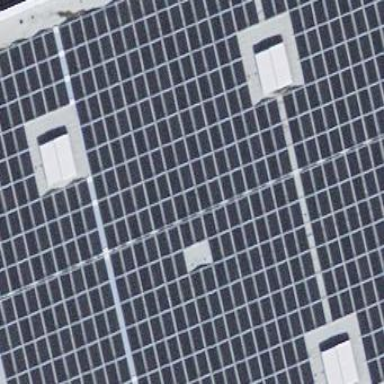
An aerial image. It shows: Solar power generator.